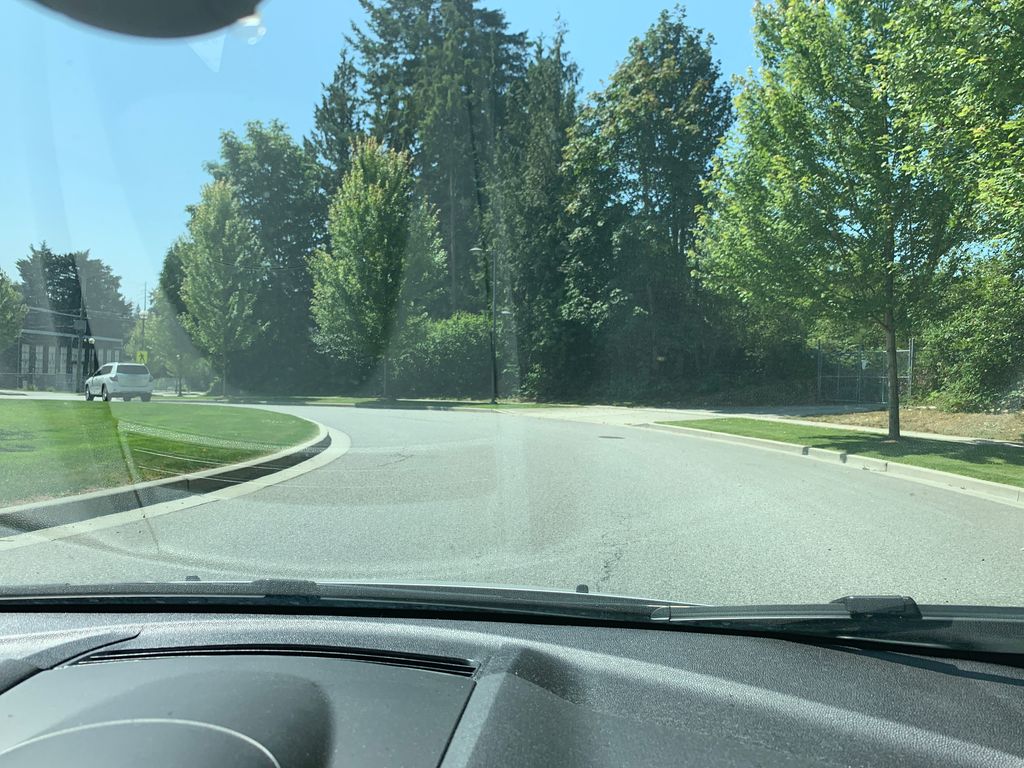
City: vancouver